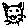
Label: cat